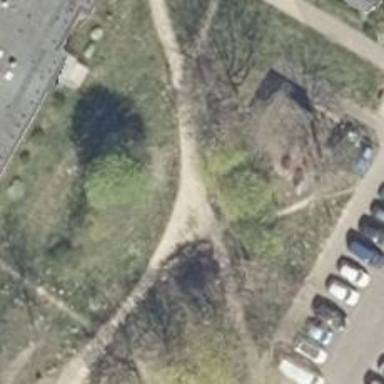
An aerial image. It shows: Compacted footway.